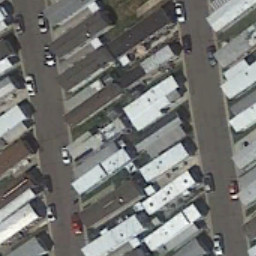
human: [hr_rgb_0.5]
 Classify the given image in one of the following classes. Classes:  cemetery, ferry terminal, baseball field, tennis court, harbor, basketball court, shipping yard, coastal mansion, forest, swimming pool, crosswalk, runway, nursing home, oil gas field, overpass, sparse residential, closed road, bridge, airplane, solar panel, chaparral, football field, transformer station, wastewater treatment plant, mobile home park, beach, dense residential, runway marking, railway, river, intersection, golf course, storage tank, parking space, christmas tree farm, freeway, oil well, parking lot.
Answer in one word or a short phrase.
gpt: mobile home park